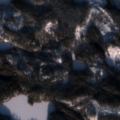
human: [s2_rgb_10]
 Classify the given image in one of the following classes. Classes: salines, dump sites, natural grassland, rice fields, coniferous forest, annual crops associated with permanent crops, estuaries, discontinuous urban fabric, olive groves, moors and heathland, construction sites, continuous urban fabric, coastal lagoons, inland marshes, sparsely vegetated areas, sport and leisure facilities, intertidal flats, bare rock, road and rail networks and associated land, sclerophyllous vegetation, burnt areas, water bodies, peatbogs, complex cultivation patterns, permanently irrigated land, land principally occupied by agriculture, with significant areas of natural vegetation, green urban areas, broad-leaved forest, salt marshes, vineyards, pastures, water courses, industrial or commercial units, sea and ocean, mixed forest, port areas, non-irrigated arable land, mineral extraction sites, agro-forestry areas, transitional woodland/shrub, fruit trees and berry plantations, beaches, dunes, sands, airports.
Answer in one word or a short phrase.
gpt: coniferous forest, mixed forest, transitional woodland/shrub